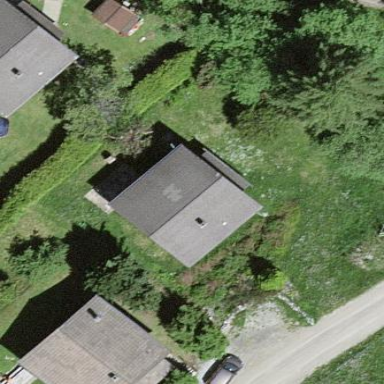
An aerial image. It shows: Simple house.